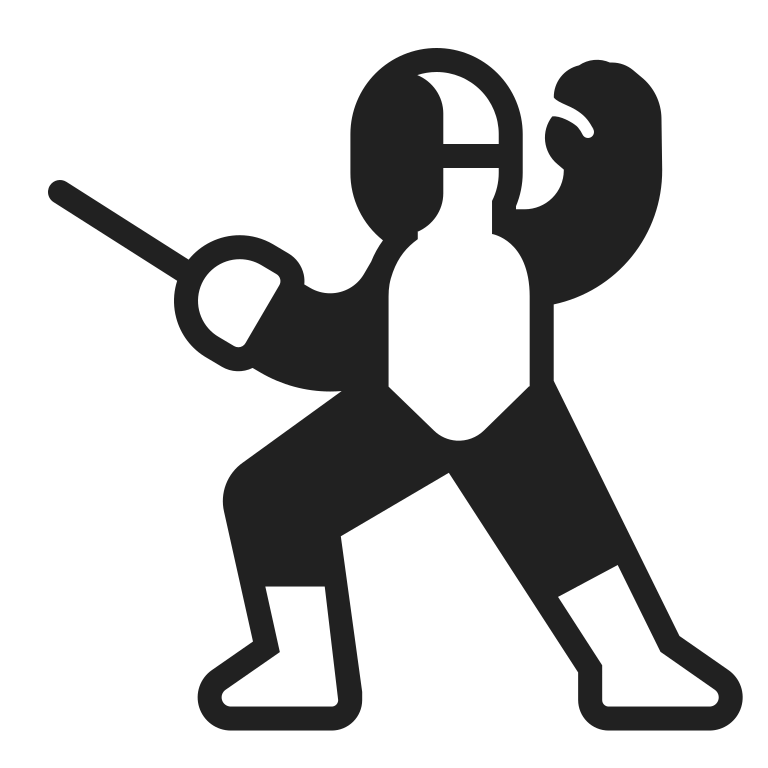
person fencing high contrast